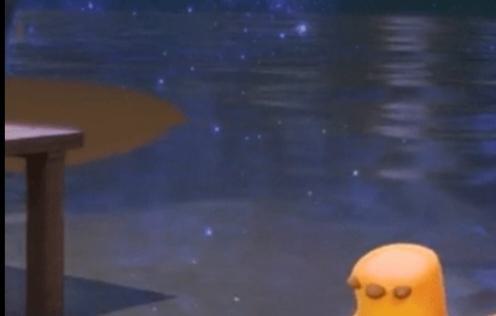
Label: nailong